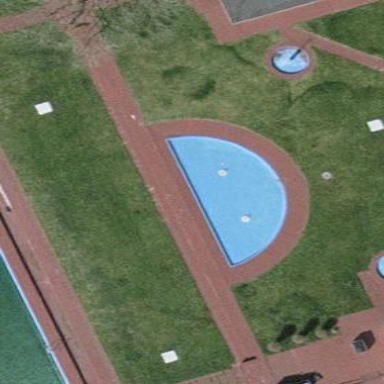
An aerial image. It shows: Swimming pool located in leisure land.